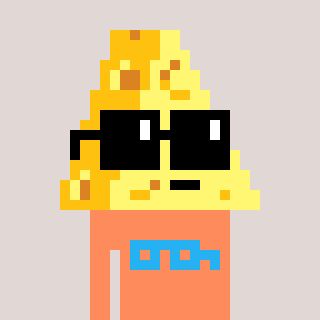
a pixel art character with square black sunglasses, a cheese-shaped head and a peachy-colored body on a warm background